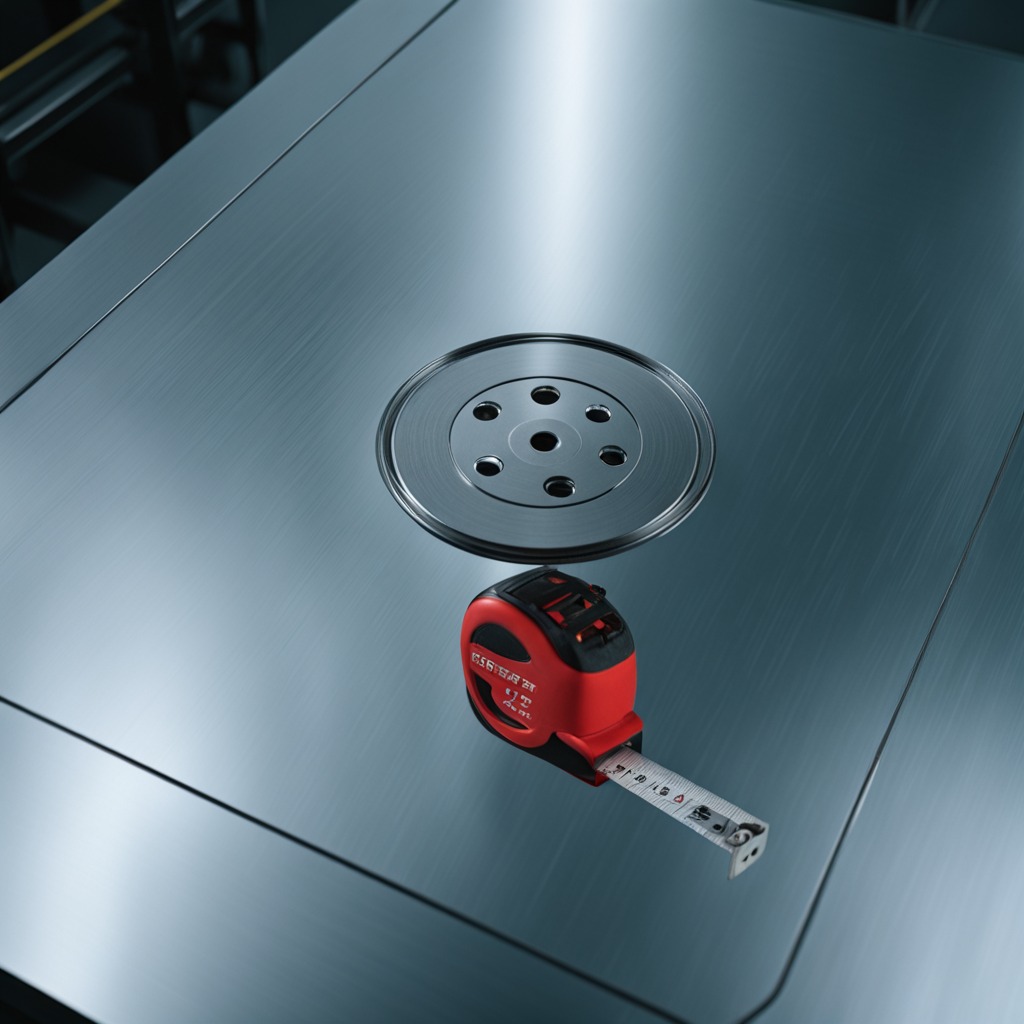
A measuring tape is lying on the metal table.